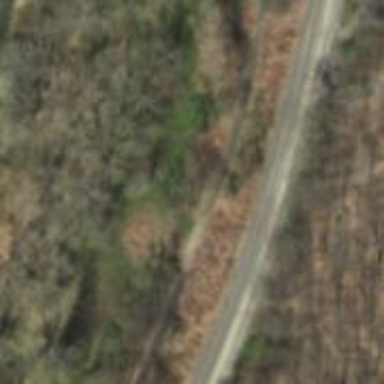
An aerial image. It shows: Abandoned railway.